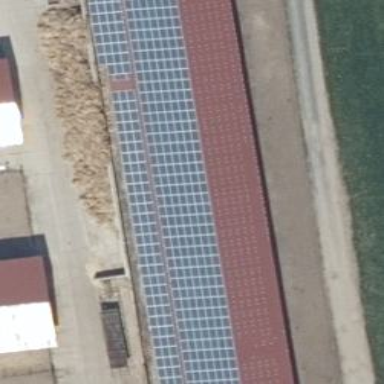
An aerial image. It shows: Solar photovoltaic panel generator on the flat grey roof of farm auxiliary building. The generator produces electricity in small installation.